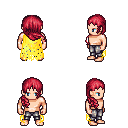
a pixel art fantasy rpg character, male body template, human, light skin, yellow tattered cape, metal pants, ruby red right-swept hairstyle, four views (front, back, left, right), 2x2 character sprite sheet, small pixel art, hard edges, no anti-aliasing